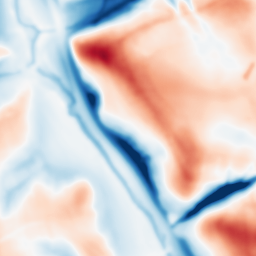
Category: multiscale
Decomposition family: dog
Decomposition parameters: sigma_low: 2
sigma_high: 20
Upsampling method: sinc_hamming
Upsampling parameters: scale: 2
kernel_size: 8
Upsampling scale: 2